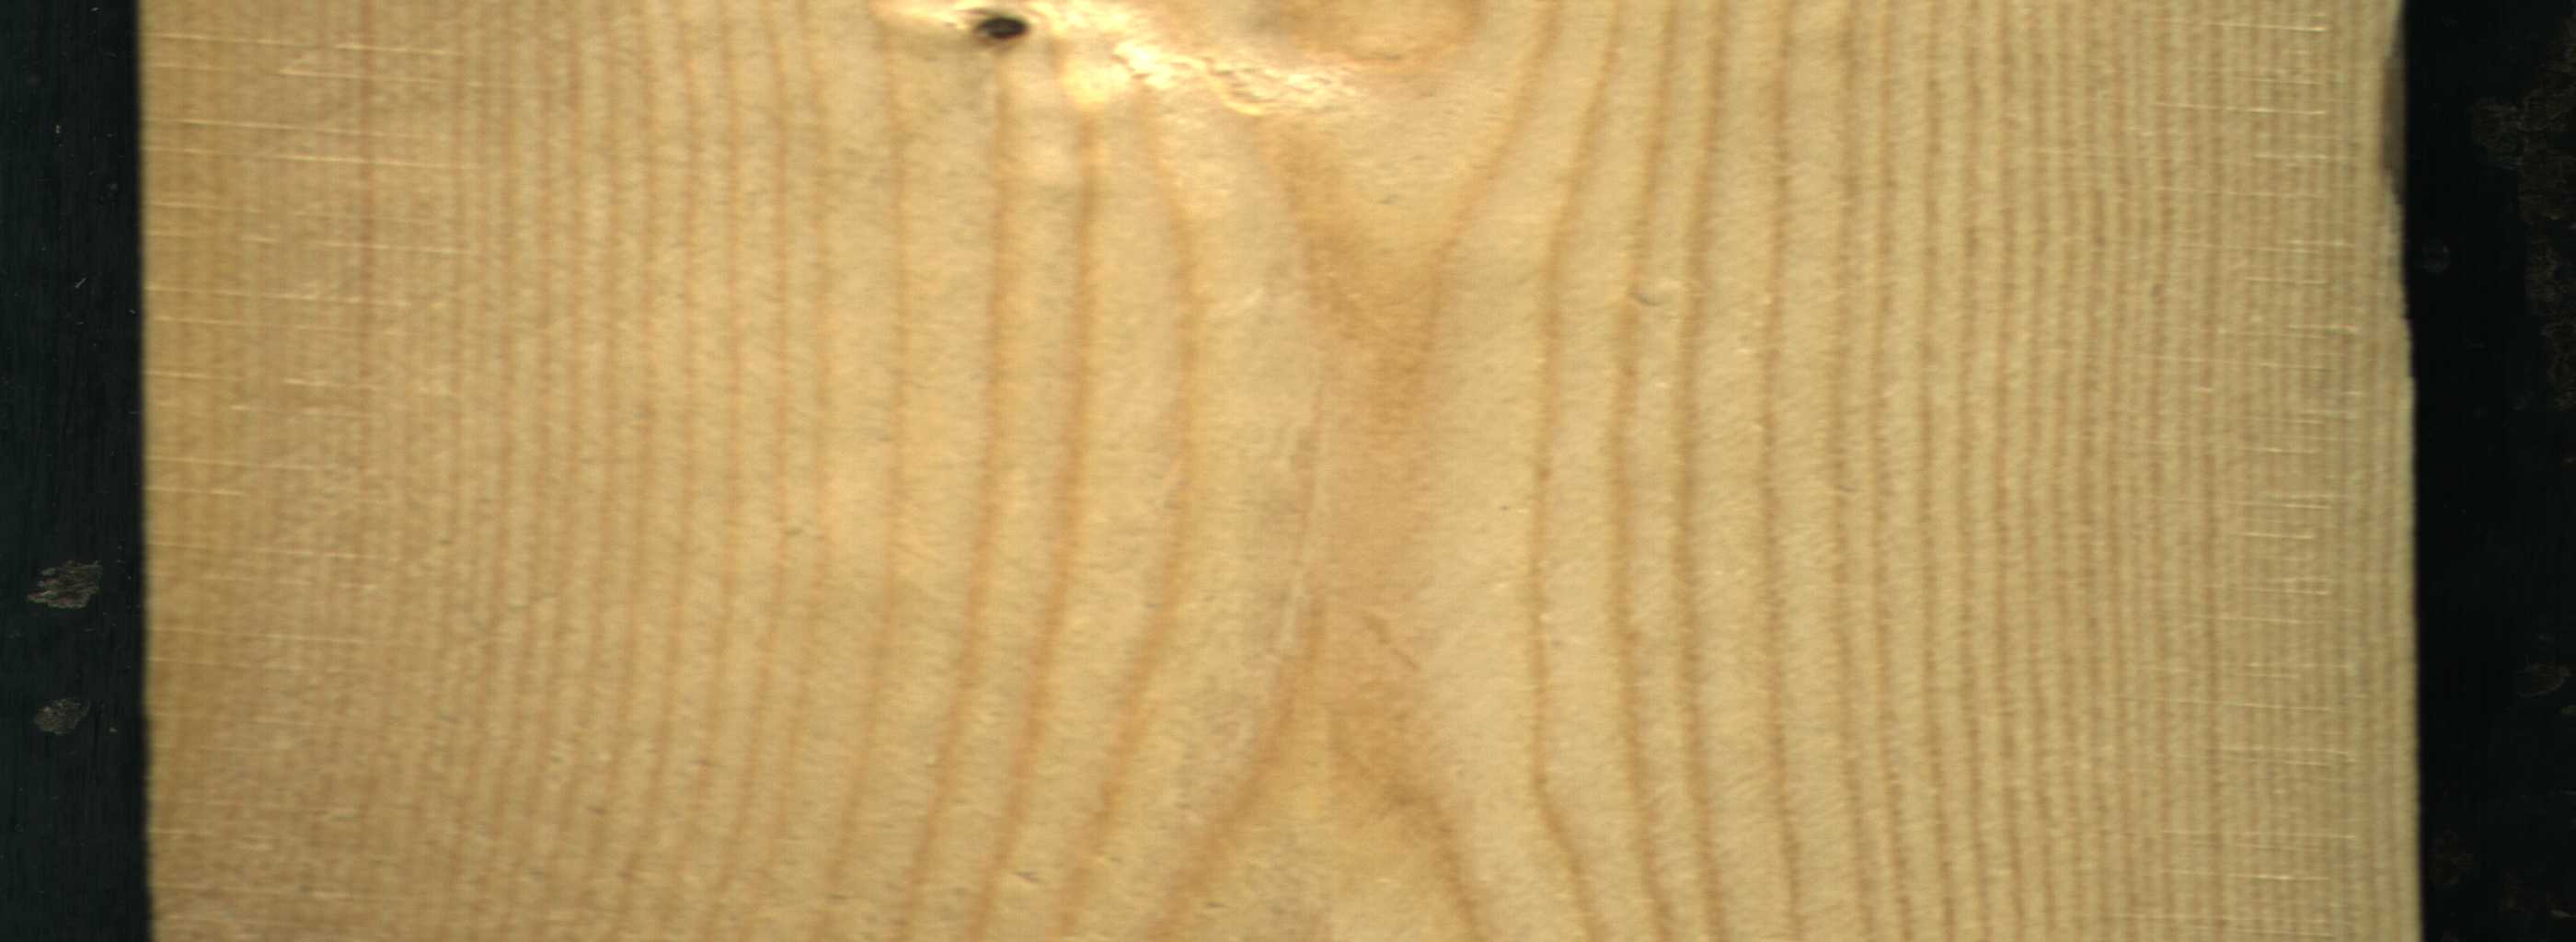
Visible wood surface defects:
Dead_Knot